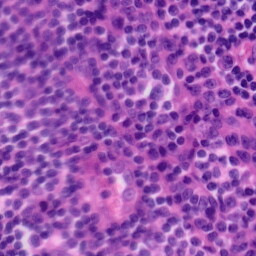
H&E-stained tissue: Tonsil